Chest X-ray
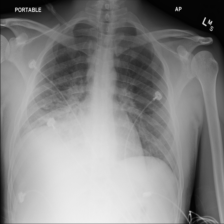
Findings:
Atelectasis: negative
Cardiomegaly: negative
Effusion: negative
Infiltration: positive
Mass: negative
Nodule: negative
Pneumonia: negative
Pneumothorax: negative
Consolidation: negative
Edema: negative
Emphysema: negative
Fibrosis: negative
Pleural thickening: negative
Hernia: negative